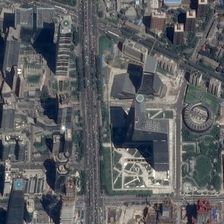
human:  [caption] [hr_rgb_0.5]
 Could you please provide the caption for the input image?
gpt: there are many tall buildings in the city .

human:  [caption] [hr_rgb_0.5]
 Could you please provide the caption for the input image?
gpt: tall buildings are on both sides of the road .

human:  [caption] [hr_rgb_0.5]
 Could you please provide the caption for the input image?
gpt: there are many tall buildings in the city .

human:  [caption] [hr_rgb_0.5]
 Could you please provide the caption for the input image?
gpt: tall buildings are on both sides of the road .

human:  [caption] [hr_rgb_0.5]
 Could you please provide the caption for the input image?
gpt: there are many tall buildings in the city .